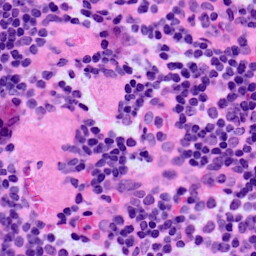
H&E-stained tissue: LymphNode